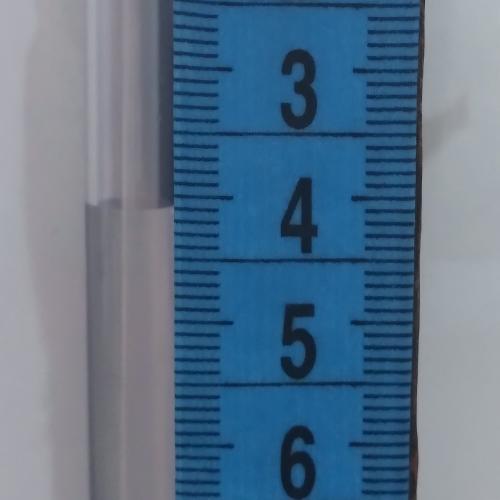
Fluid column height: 4.1 cm